Interaction volume radius: 5 \u00c5
Interaction volume height: 25 \u00c5
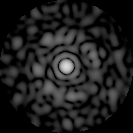
Disorder parameter: 0.8431